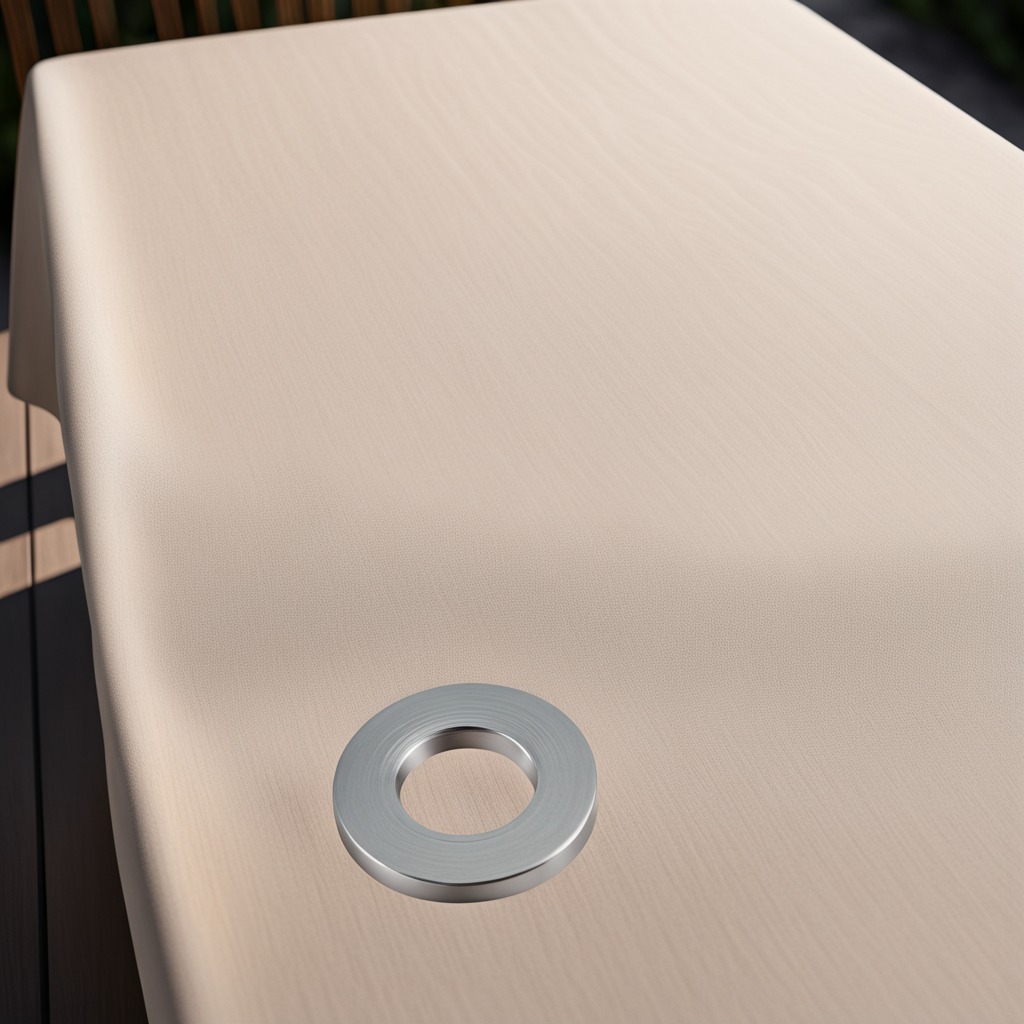
A flat metal washer is lying on the wooden table in an outdoor workshop during daytime bright natural light soft shadows worn but beneath the cloth.